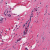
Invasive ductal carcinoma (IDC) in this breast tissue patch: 0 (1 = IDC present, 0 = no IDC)